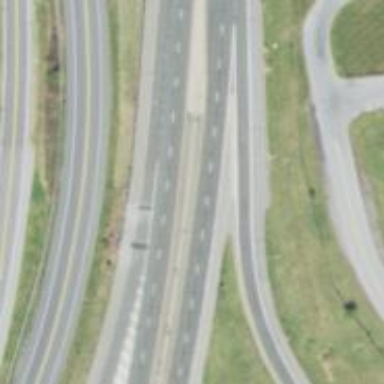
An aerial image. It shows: Asphalt trunk highway.